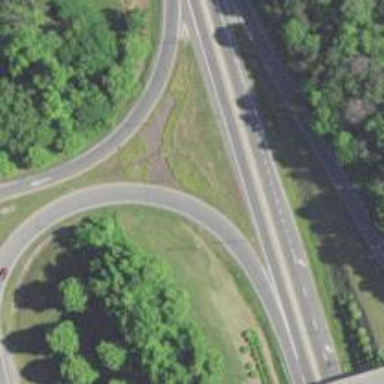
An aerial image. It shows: Trunk link highway.